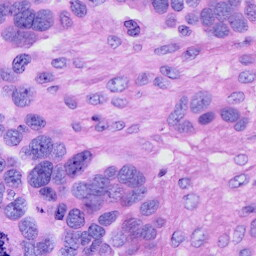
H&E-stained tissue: Ovarian